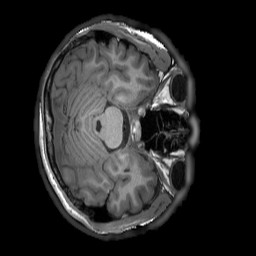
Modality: T1w
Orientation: axial
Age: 28
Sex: male
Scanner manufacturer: siemens
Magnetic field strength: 3 T
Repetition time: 2.3 s
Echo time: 0.00232 s